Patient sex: M
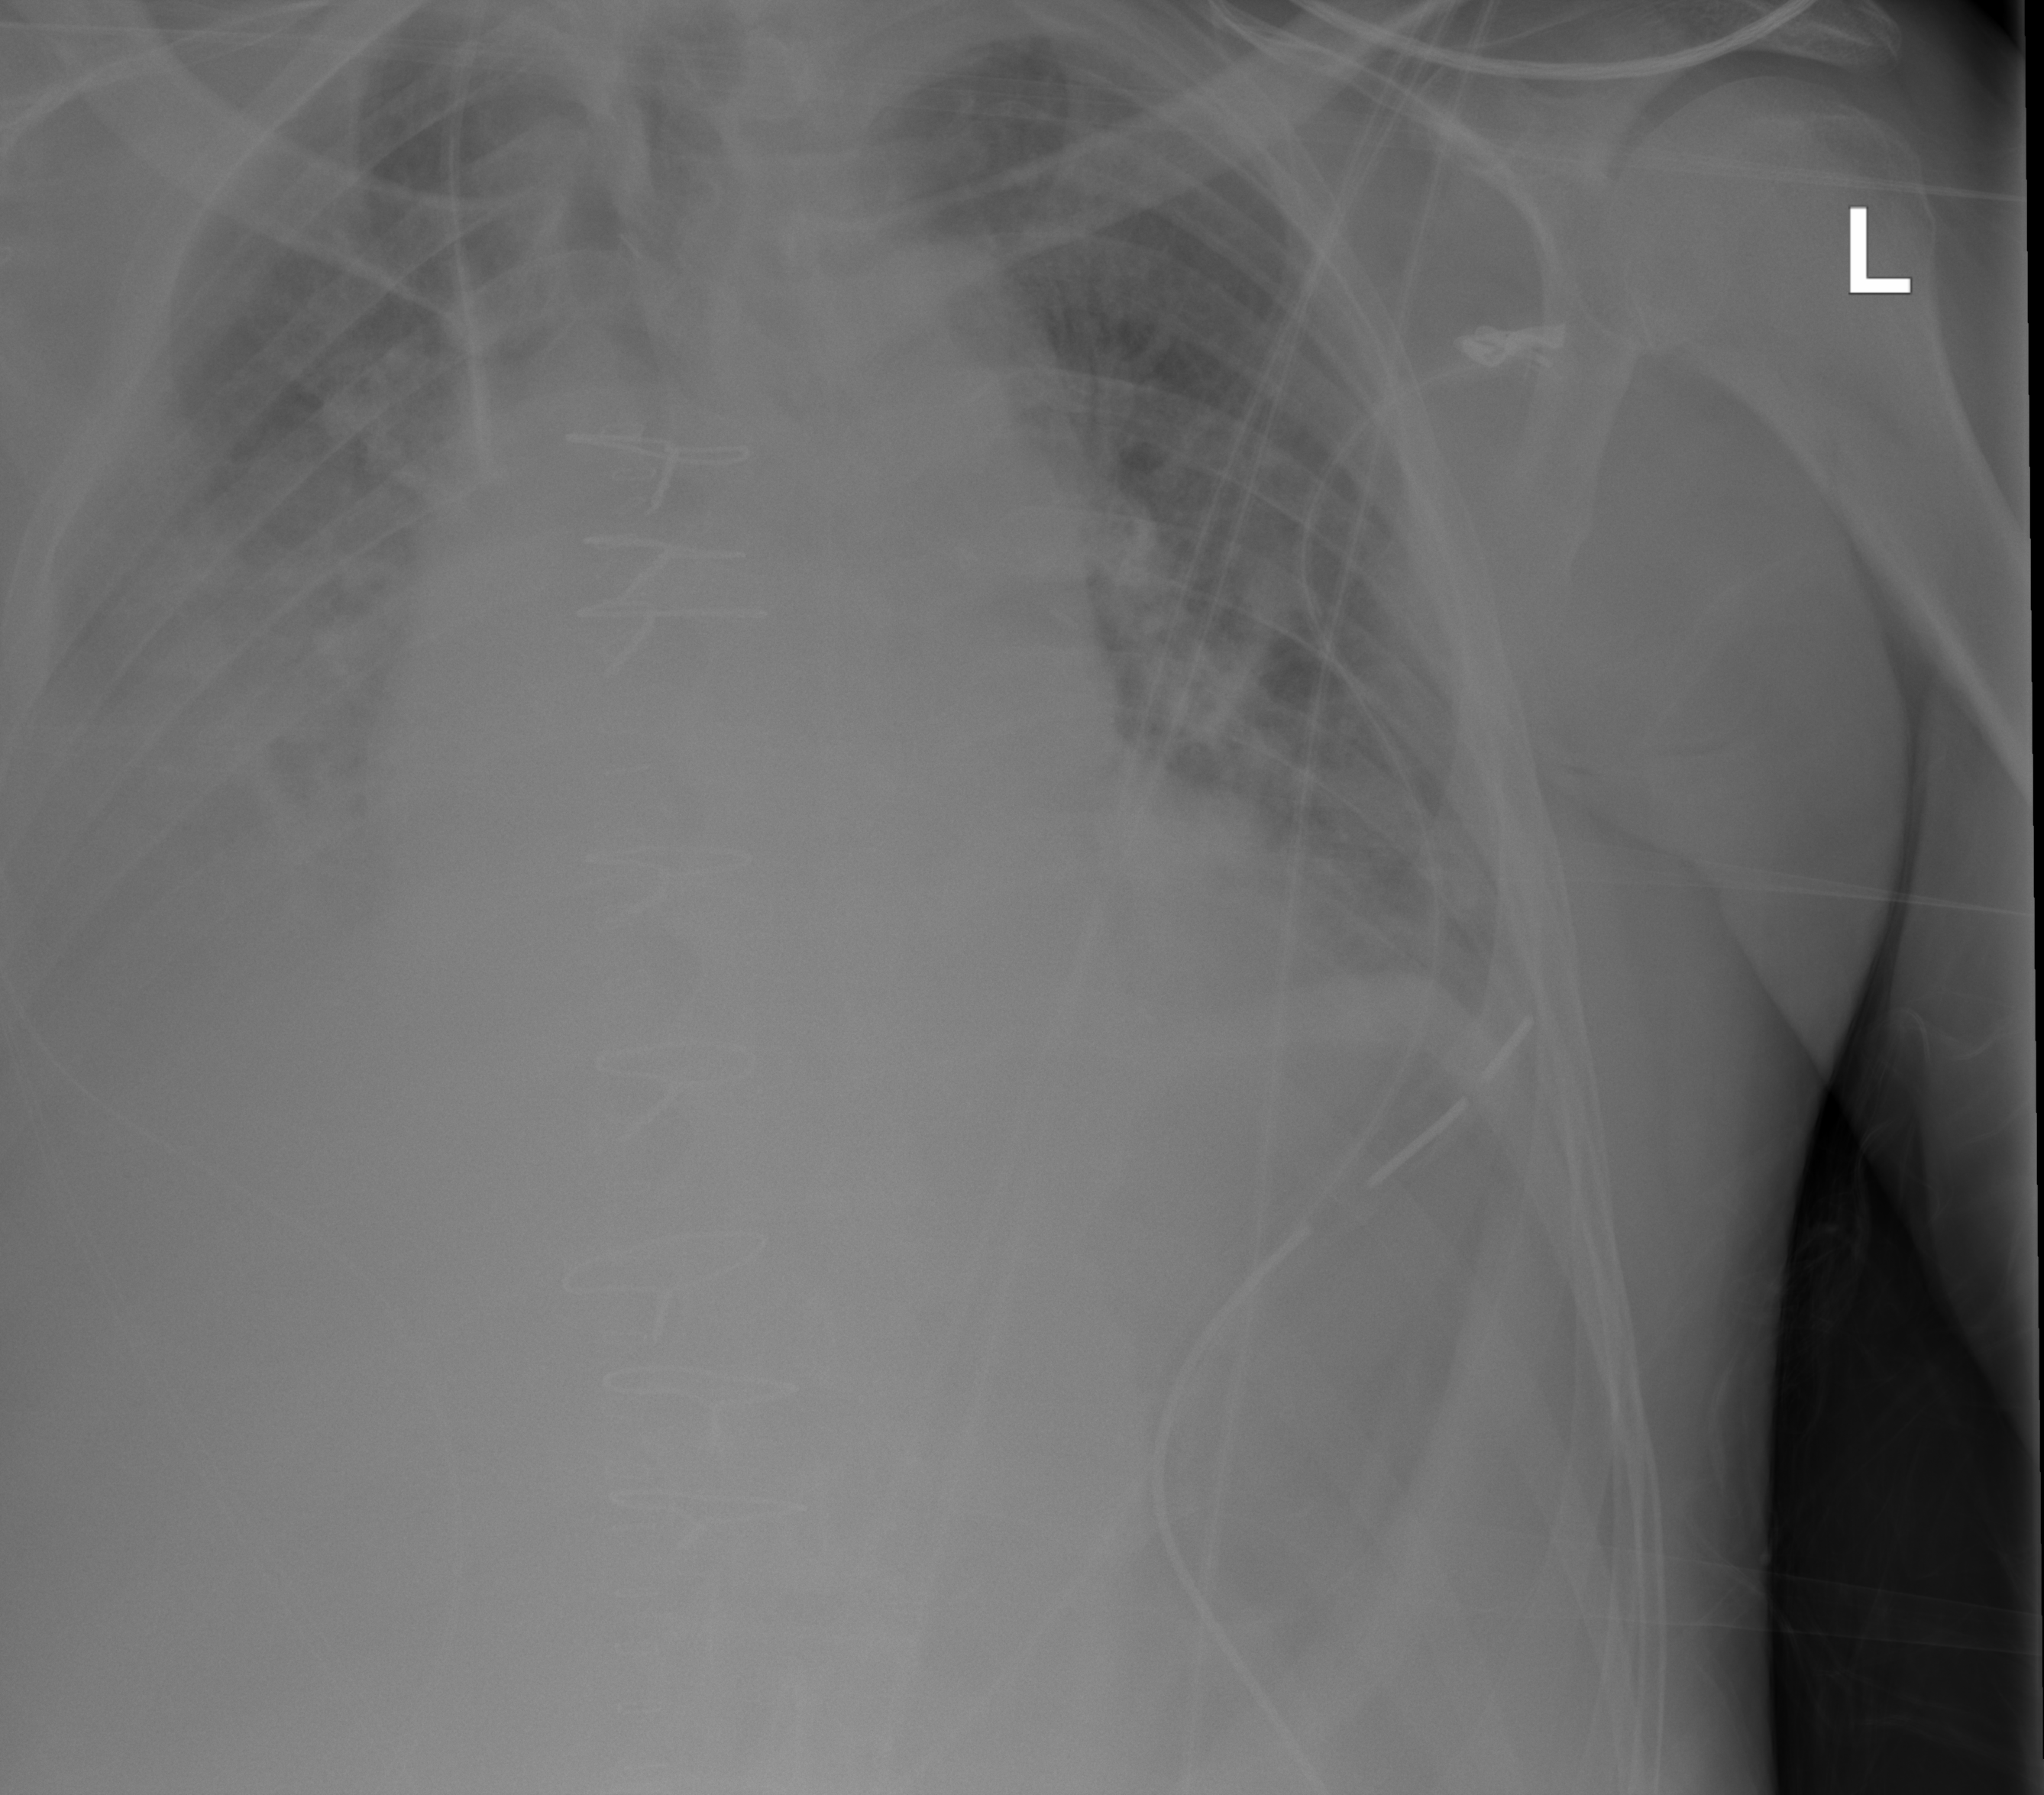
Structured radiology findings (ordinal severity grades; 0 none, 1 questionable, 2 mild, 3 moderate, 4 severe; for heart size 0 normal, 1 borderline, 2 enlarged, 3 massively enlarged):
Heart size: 2
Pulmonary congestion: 2
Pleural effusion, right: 2
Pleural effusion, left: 0
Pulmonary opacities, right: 2
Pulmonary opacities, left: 2
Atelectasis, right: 2
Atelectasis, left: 2